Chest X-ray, PA view. Patient: 50 years old, sex M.
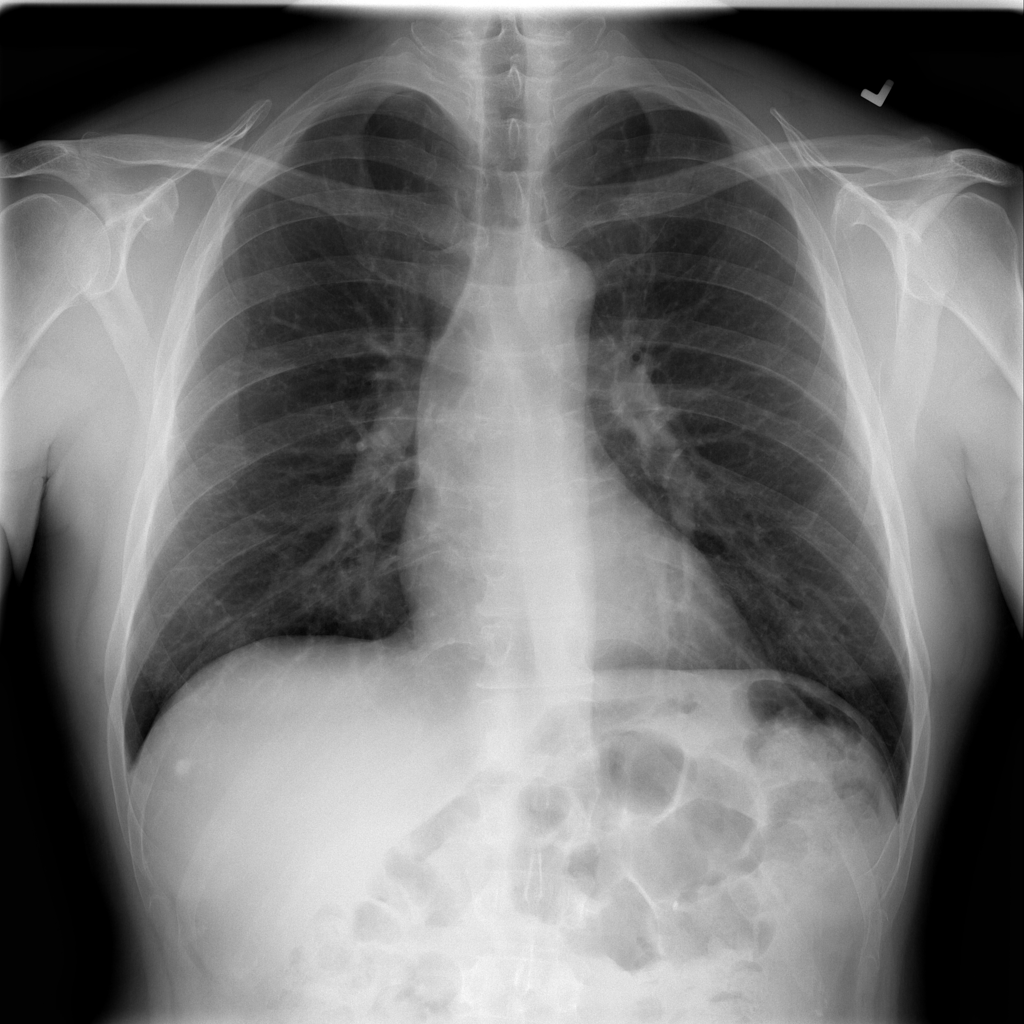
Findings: No Finding